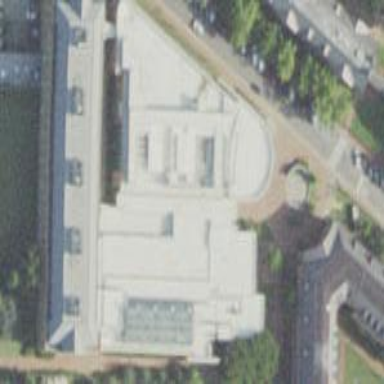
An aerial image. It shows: University building.